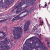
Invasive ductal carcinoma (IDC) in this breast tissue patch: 0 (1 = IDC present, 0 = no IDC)